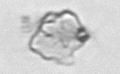
Label: detritus_transparent